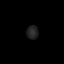
Tissue: skin
Cell type: Epithelial cells
Senescence score: 0.2792
Nuclear area (px): 157
Mean DAPI intensity: 34.618